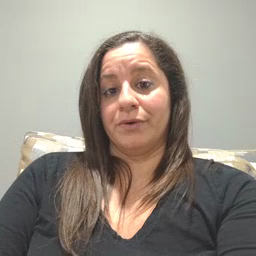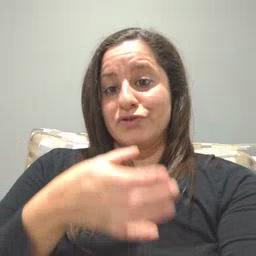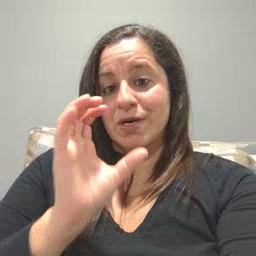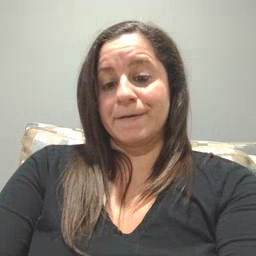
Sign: drink